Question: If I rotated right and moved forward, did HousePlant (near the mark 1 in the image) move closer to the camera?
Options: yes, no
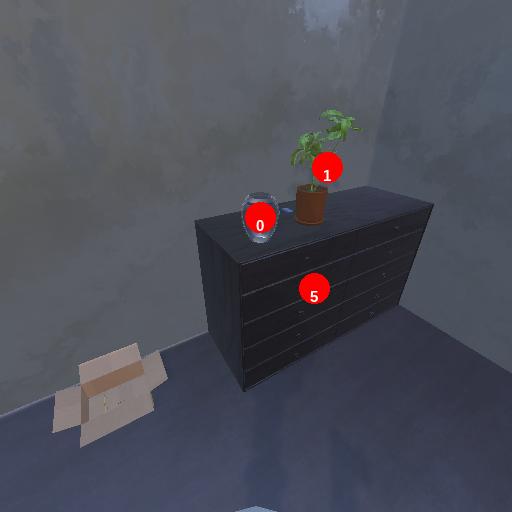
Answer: yes